Interaction volume radius: 10 \u00c5
Interaction volume height: 10 \u00c5
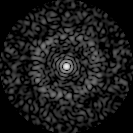
Disorder parameter: 0.8407